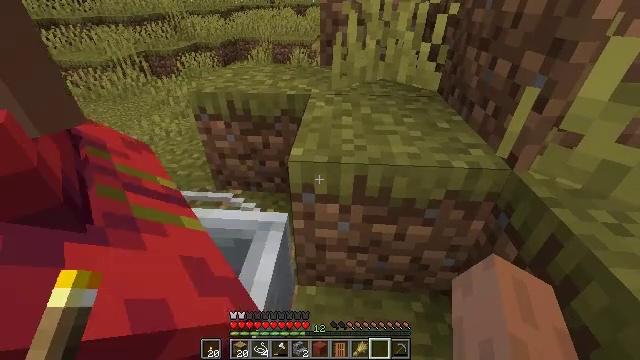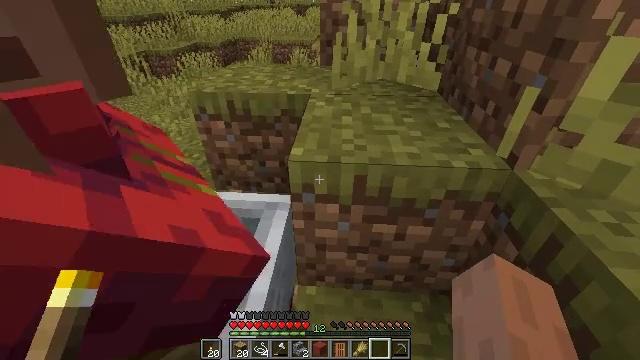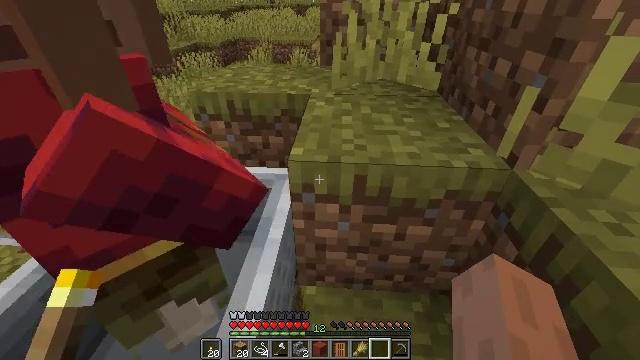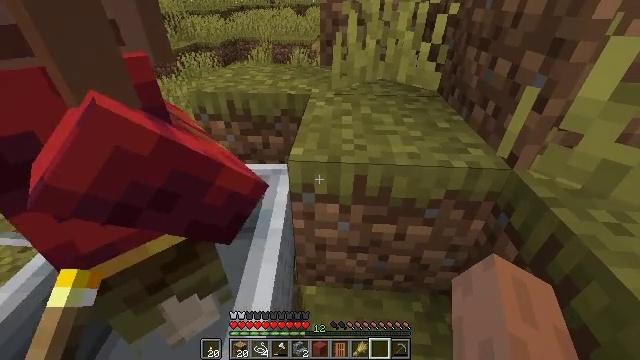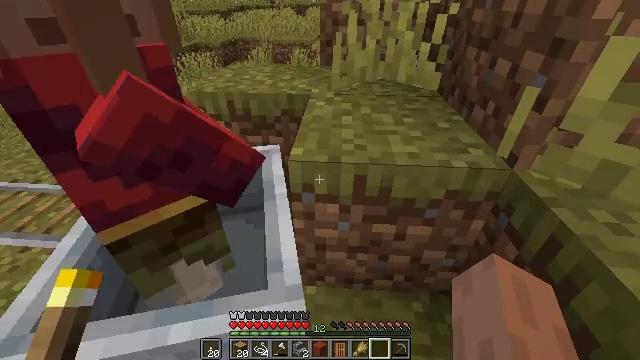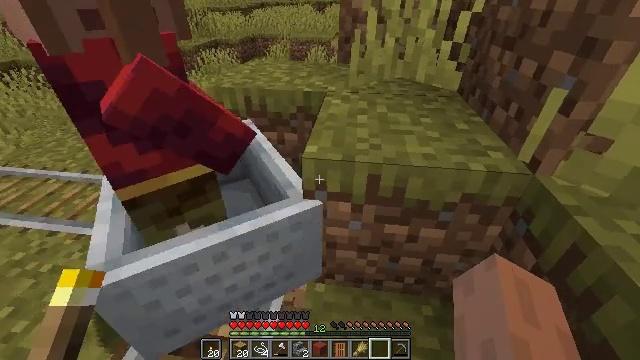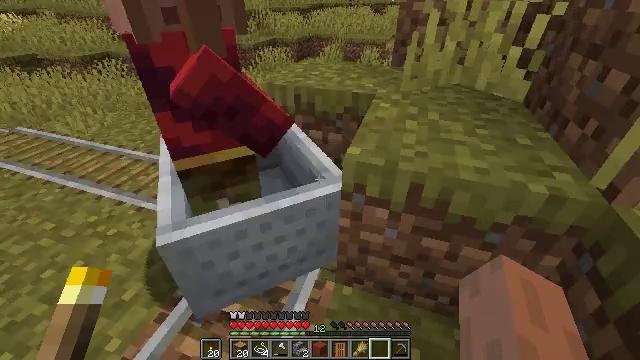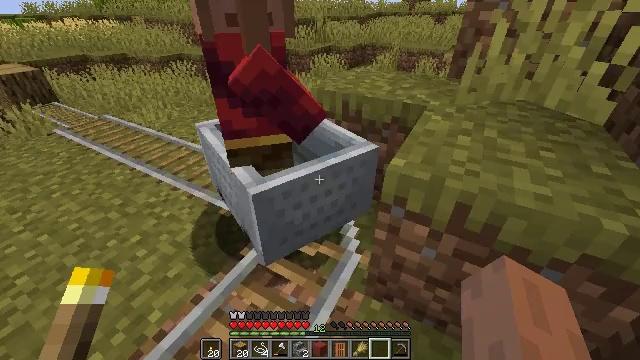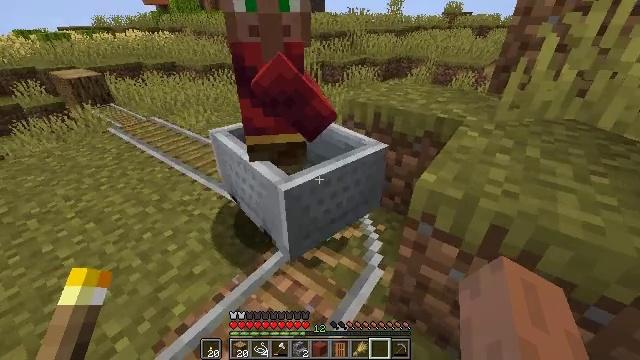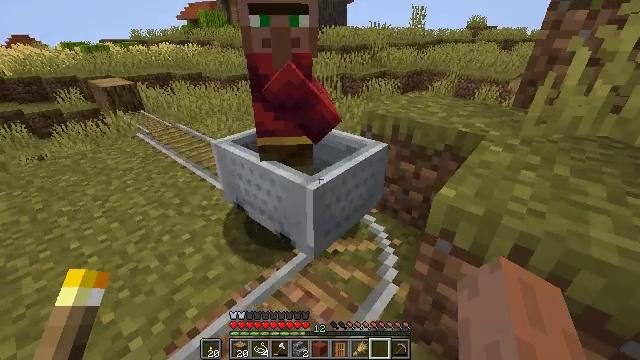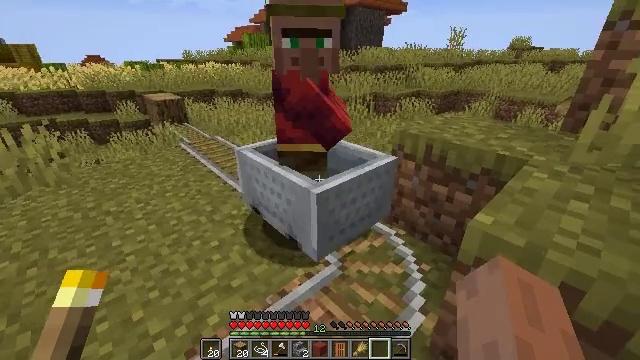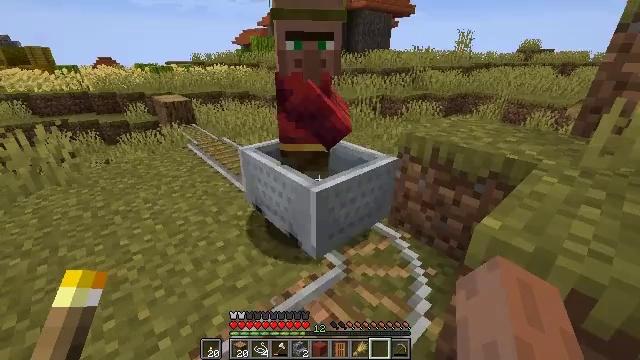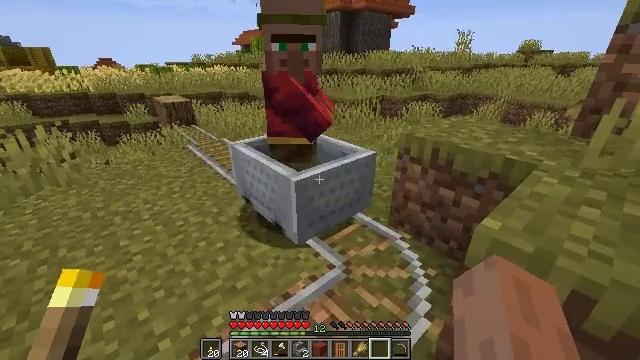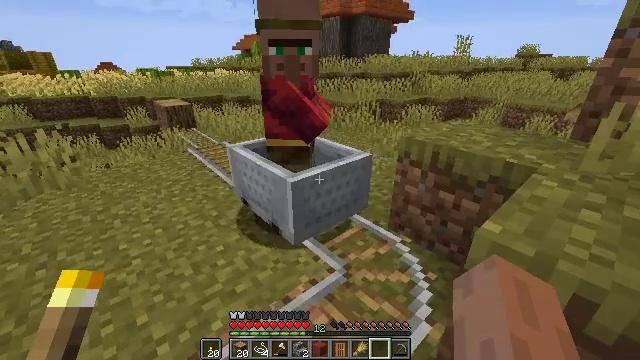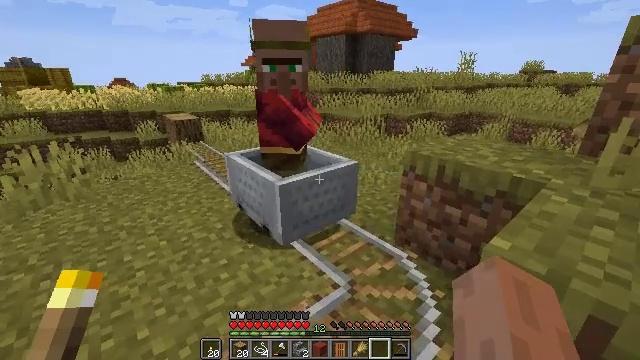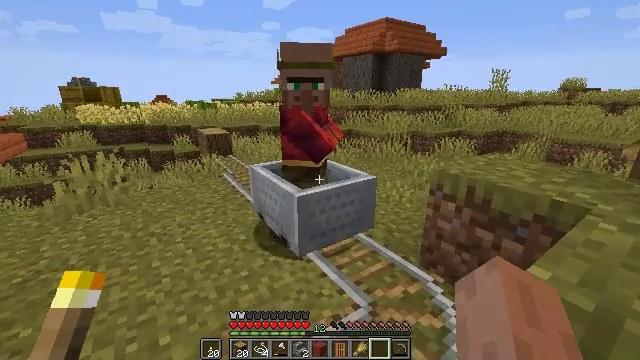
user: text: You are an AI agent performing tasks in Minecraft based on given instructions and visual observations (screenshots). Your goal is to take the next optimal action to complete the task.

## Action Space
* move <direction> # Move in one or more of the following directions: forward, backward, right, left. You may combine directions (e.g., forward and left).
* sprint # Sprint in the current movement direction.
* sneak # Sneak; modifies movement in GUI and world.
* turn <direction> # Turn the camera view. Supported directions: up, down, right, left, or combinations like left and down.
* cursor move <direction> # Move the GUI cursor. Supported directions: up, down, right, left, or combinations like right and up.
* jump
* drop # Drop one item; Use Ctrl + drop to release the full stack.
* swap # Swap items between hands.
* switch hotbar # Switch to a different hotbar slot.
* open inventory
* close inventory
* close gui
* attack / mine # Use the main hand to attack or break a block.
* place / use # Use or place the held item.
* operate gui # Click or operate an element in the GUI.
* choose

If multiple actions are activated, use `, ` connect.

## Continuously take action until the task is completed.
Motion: motion action
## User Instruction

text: Gather the rail for future use.
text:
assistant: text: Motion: no_op
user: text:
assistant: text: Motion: no_op
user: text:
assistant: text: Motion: no_op
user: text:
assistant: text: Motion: no_op
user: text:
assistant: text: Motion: turn left
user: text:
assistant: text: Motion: turn left
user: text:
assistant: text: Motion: turn left and up
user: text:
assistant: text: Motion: turn left and up
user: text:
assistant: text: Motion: turn left and up
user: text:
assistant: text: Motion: turn left and up
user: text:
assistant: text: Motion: turn left
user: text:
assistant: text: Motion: no_op
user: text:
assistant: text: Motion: no_op
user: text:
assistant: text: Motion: turn left and up
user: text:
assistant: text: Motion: turn left and up
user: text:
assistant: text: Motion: turn left and up
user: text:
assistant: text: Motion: no_op
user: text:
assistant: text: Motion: no_op
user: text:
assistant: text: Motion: no_op
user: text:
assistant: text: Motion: no_op
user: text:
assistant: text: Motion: no_op
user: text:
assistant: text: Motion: no_op
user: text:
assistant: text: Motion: no_op
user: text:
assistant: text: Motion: no_op
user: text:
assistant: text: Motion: no_op
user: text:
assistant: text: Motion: no_op
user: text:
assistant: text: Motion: no_op
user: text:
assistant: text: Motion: no_op
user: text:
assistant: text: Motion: no_op
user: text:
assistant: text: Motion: no_op